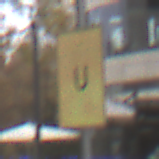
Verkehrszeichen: AnkuendigungOderFortsetzungUmleitungOhnePfeilsymbol
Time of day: Midday
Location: Outdoor (Urban)
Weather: Overcast
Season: NotSpecified
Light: Natural